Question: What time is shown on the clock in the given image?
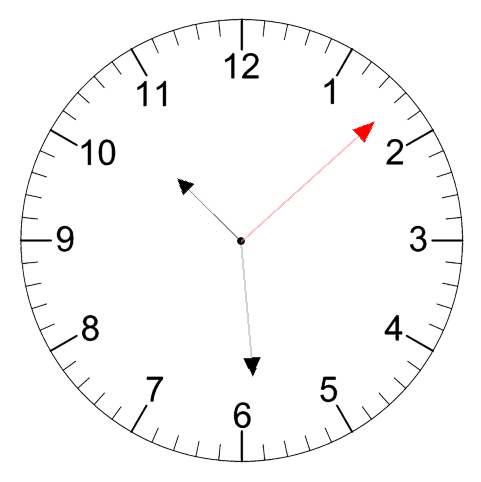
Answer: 10:29:08